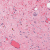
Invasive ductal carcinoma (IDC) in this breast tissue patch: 0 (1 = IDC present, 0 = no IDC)